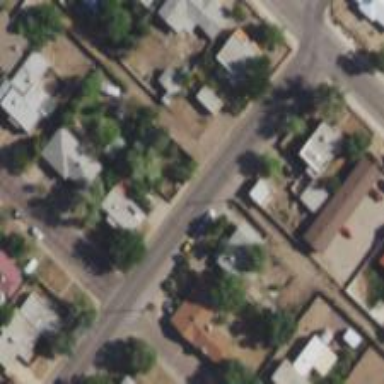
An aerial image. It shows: Alleyway designated as service road.